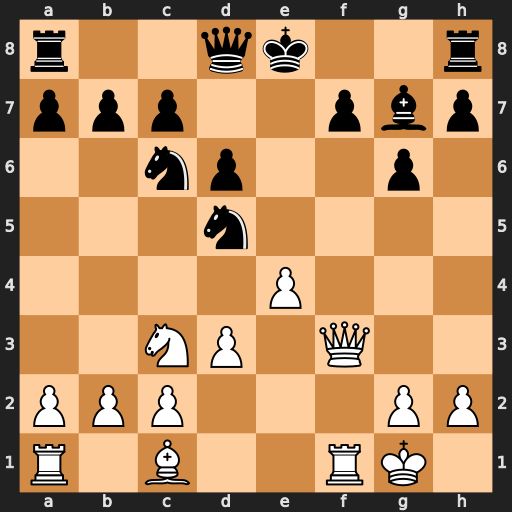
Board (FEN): r2qk2r/ppp2pbp/2np2p1/3n4/4P3/2NP1Q2/PPP3PP/R1B2RK1
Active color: w
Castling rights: kq
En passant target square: -
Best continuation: Qxf7#